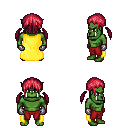
a pixel art fantasy rpg character, male body template, orc, green skin, yellow cape, red pants, ruby red twin-tailed hairstyle, metal gloves, four views (front, back, left, right), 2x2 character sprite sheet, small pixel art, hard edges, no anti-aliasing